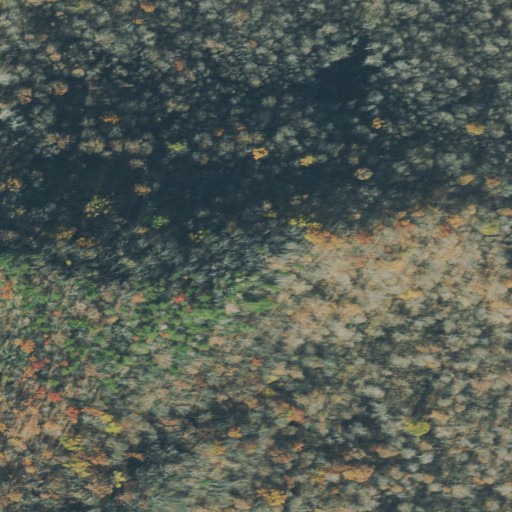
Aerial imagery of cliff(s) in Tennessee named Jane Point containing only deciduous forest